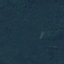
Label: Forest